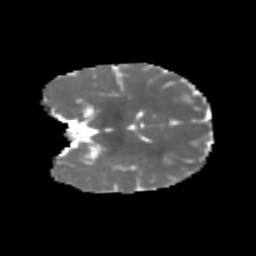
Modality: MD
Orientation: coronal
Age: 8
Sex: female
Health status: healthy